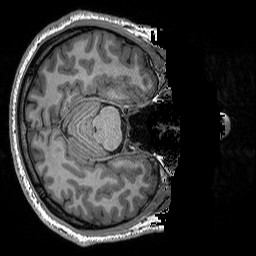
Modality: T1w
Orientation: axial
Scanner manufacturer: siemens
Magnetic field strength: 3 T
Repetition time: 2.3 s
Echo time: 0.00298 s